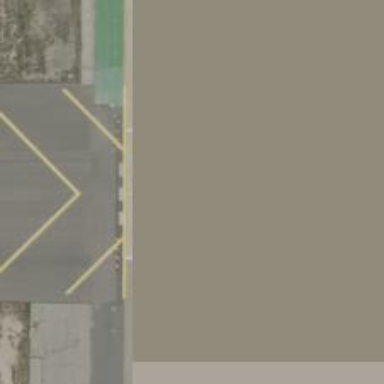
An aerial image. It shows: Displaced threshold on airport runway.